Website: bh-photo
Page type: address-validator
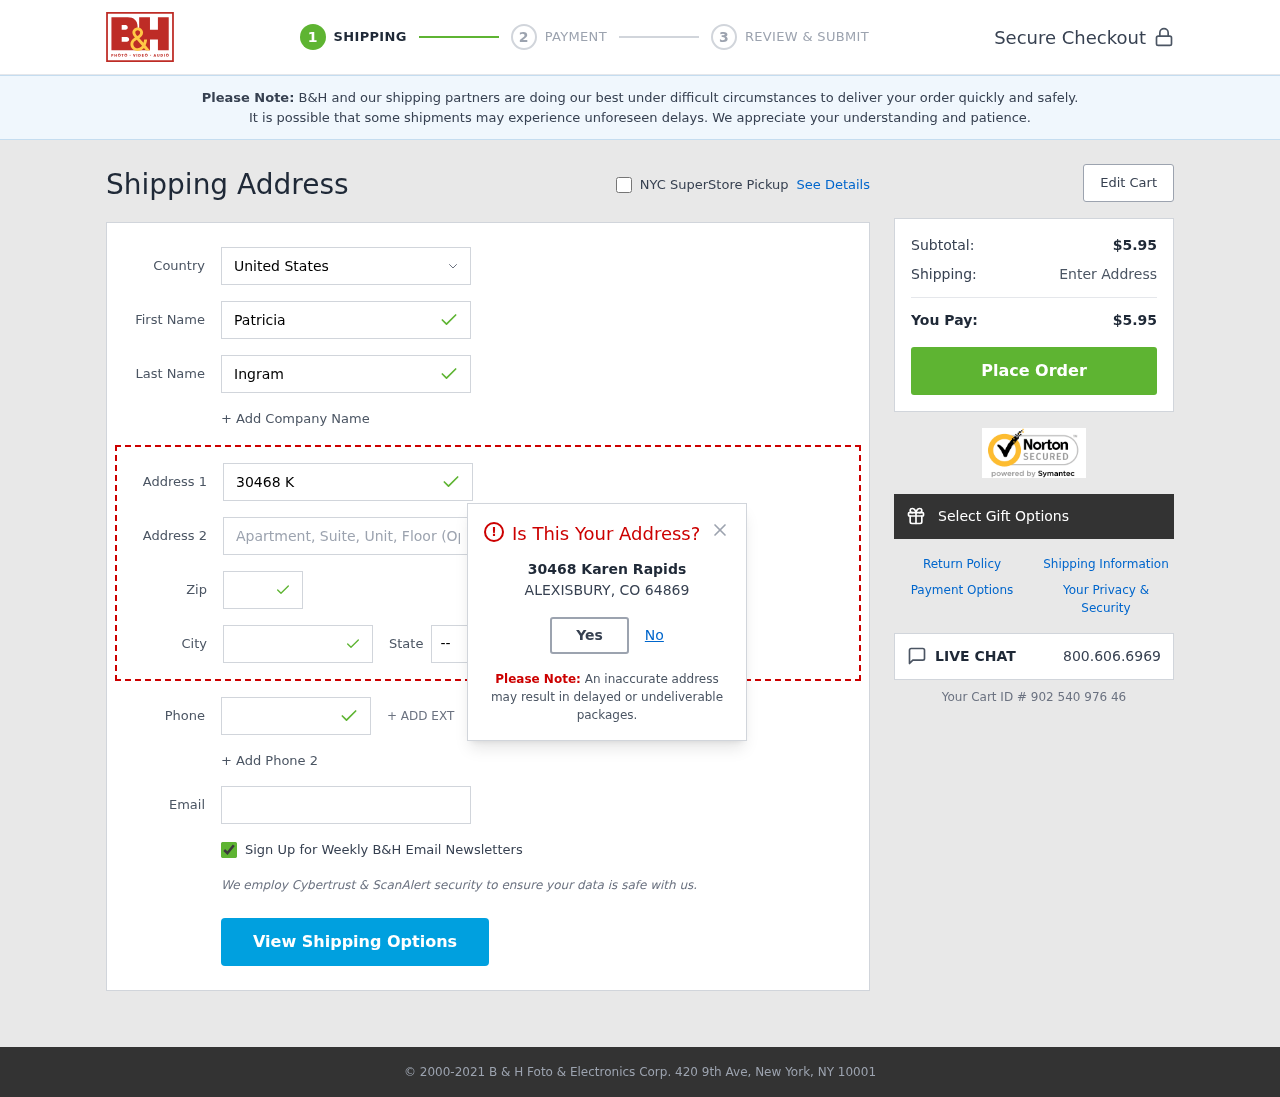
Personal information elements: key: PII_CITY
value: Alexisbury
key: PII_COUNTRY
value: United States
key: PII_EMAIL
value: patricia.ingram@gmail.com
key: PII_FIRSTNAME
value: Patricia
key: PII_LASTNAME
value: Ingram
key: PII_PHONE
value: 6247888399
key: PII_POSTCODE
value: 64869
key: PII_STATE_ABBR
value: CO
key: PII_STREET
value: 30468 Karen Rapids
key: PII_STREET2
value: Suite 313
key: PII_CITY_MODAL
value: ALEXISBURY
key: PII_POSTCODE_FULL
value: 64869
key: PII_POSTCODE_NUMERIC
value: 64869
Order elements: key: ORDER_SUBTOTAL
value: $5.95
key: ORDER_TOTAL
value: $5.95
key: ORDER_ID
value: Your Cart ID # 902 540 976 46